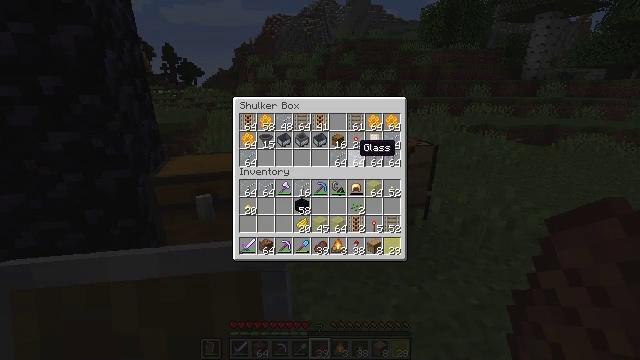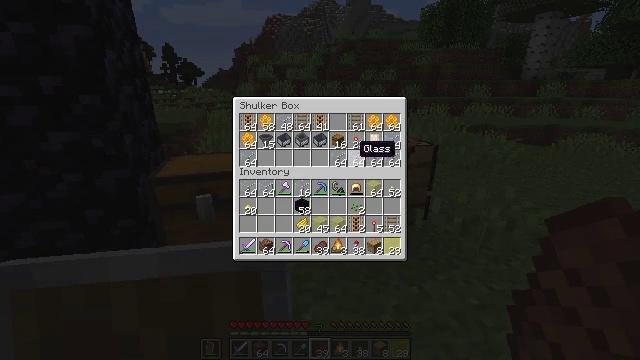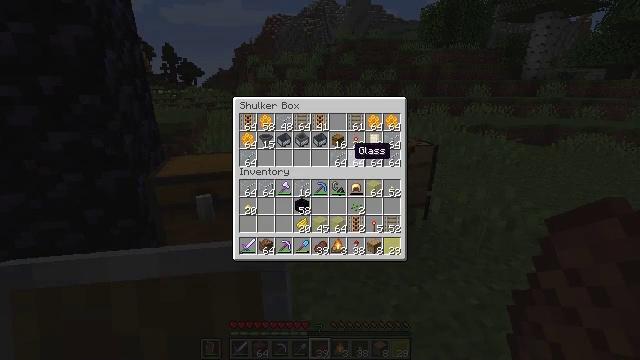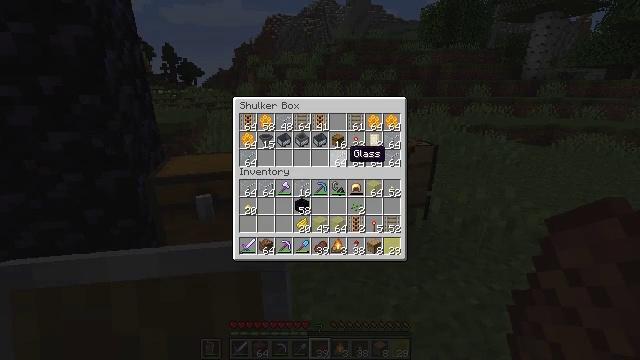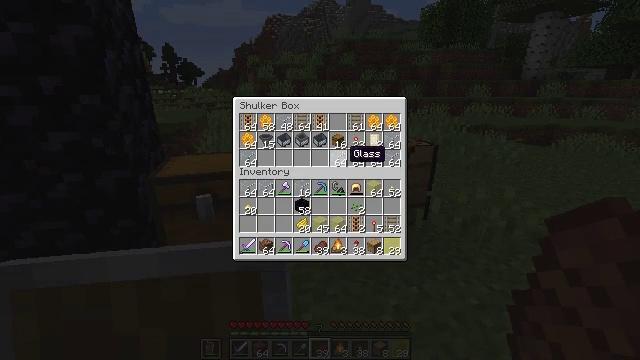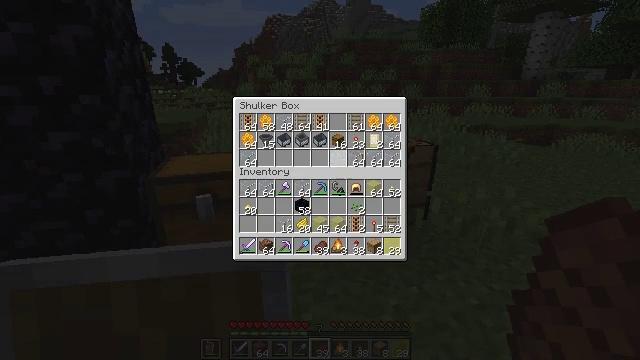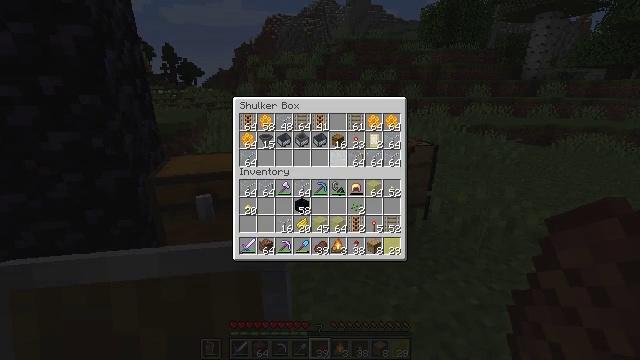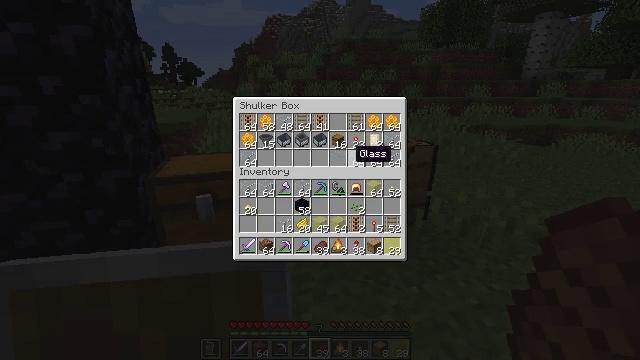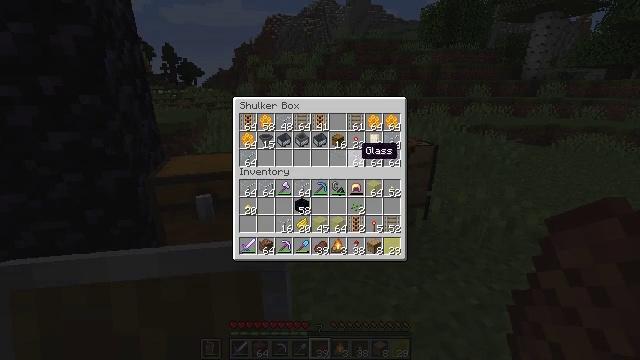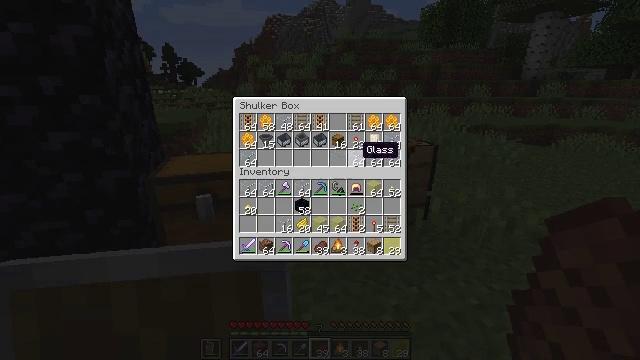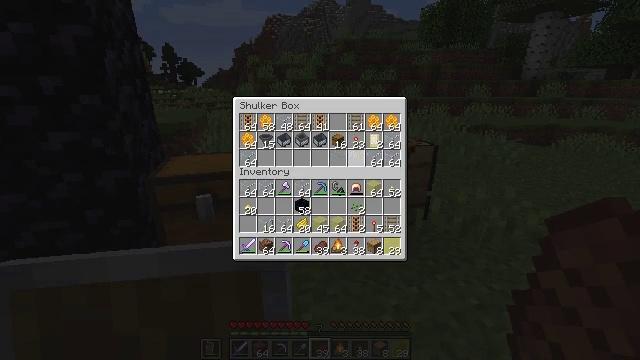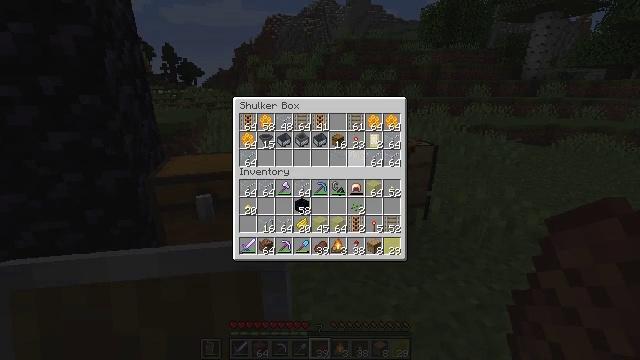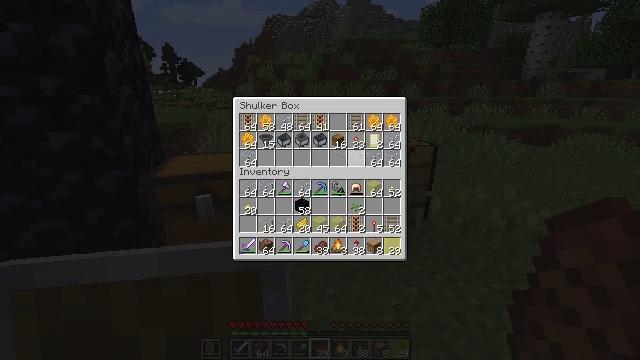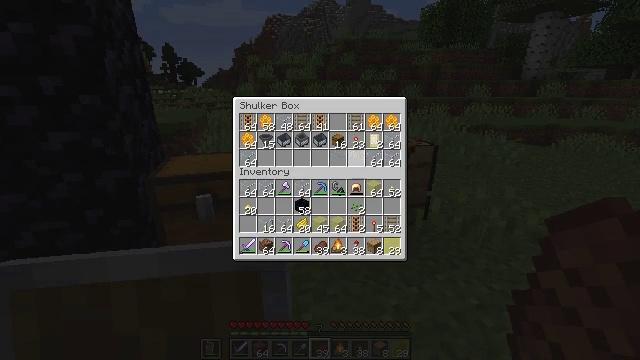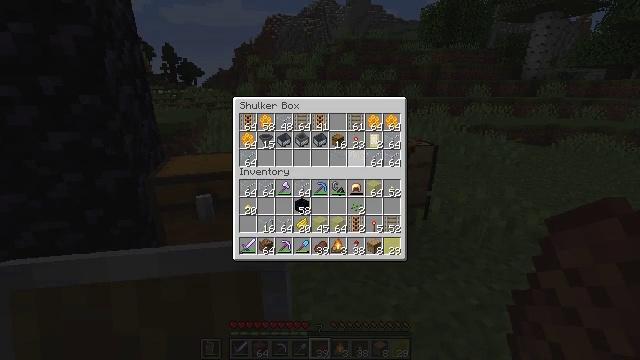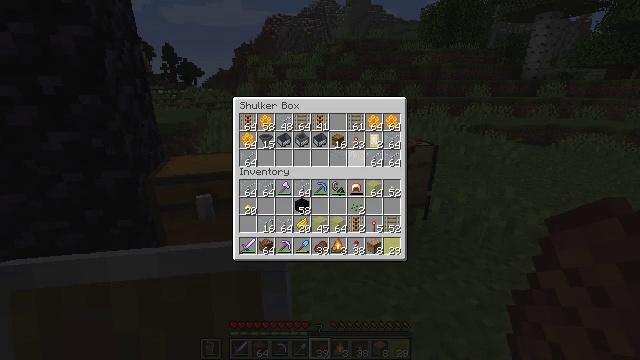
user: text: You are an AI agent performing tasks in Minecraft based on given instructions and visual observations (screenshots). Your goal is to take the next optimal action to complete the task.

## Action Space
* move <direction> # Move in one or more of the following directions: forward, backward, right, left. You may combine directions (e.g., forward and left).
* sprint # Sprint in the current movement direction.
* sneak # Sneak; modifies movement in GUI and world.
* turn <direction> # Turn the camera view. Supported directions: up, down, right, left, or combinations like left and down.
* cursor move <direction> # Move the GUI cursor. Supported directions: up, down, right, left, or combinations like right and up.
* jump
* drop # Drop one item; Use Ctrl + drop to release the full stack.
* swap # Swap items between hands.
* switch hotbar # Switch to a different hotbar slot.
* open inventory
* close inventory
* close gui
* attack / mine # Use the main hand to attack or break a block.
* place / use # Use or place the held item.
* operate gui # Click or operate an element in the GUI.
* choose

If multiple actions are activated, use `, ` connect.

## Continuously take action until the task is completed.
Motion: motion action
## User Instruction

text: Craft a yellow stained glass with yellow dye in the crafting table.
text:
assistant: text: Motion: sneak
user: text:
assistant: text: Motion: sneak
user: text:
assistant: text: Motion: sneak
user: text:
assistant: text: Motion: sneak
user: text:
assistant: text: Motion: sneak, choose
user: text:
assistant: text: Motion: sneak, choose
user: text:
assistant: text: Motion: sneak
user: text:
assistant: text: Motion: sneak
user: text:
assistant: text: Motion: sneak
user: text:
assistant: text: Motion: sneak, choose
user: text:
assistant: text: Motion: sneak, choose
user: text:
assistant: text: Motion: sneak
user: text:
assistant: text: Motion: sneak
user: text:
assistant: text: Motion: sneak
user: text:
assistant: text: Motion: sneak
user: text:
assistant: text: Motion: sneak, cursor move left and up
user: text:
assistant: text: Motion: sneak
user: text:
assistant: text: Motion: sneak, cursor move right
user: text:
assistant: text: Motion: sneak, cursor move right and down
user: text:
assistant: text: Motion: sneak
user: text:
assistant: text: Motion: sneak
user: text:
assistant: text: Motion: sneak
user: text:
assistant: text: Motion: sneak
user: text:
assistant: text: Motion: sneak
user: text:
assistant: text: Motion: sneak
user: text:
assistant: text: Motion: turn right, close gui
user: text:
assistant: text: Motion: no_op
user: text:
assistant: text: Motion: no_op
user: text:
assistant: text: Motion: turn right
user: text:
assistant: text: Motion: turn right